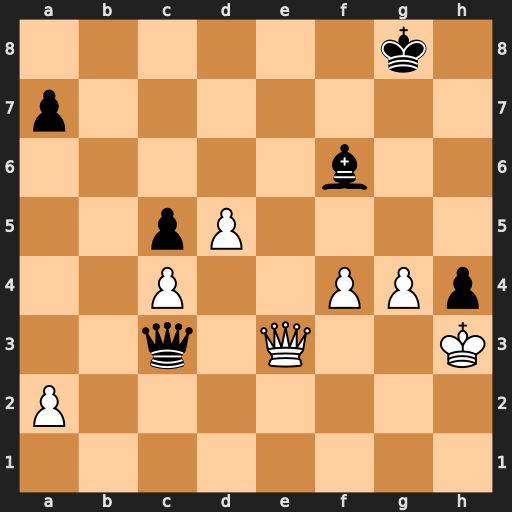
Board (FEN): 6k1/p7/5b2/2pP4/2P2PPp/2q1Q2K/P7/8
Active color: w
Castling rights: -
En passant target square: -
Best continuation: Qxc3 Bxc3 Kxh4